Interaction volume radius: 5 \u00c5
Interaction volume height: 35 \u00c5
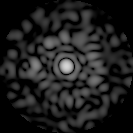
Disorder parameter: 0.8361